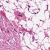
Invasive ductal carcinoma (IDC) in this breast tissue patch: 0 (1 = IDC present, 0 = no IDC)